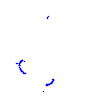
Particle: kaon